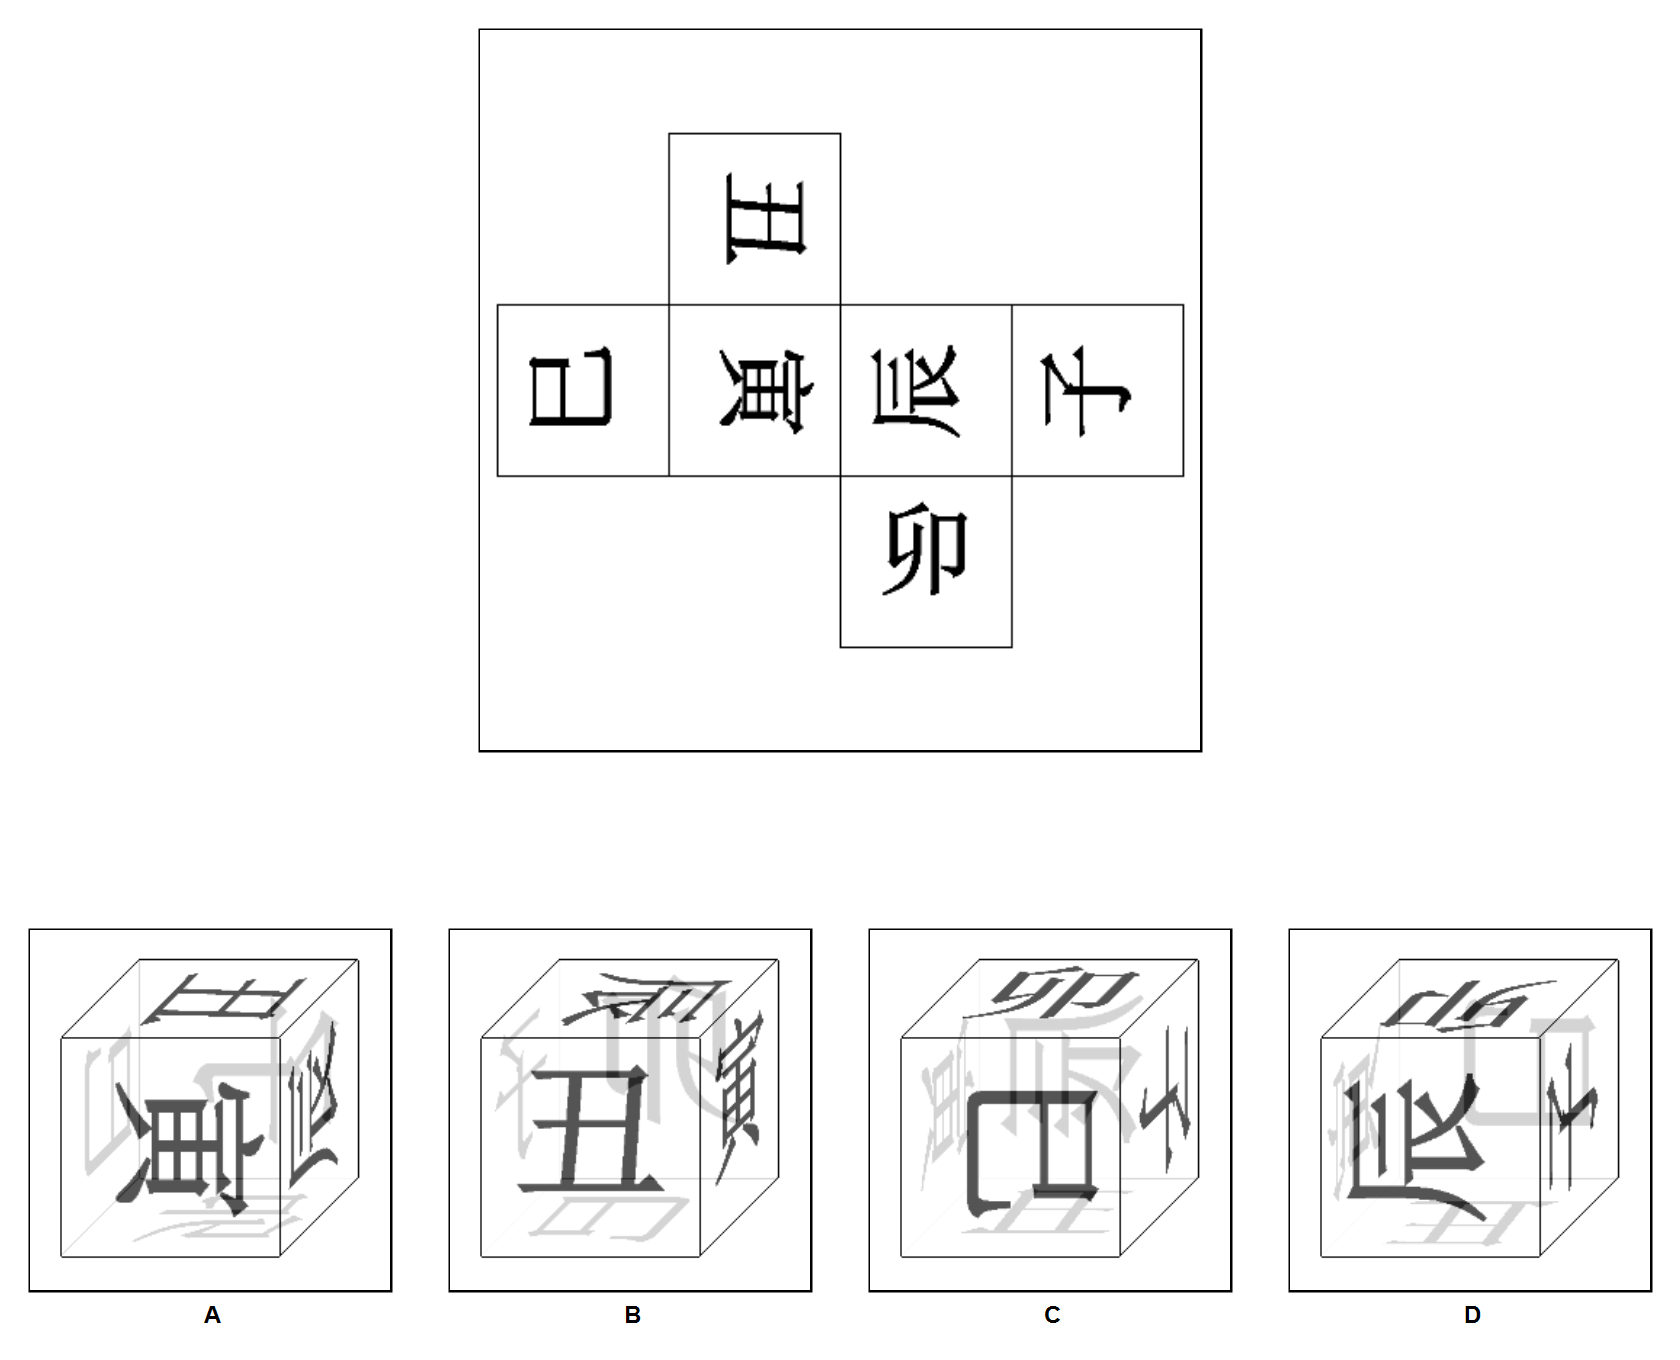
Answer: D